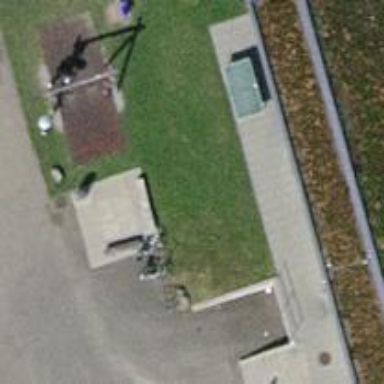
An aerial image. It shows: Brown bench.